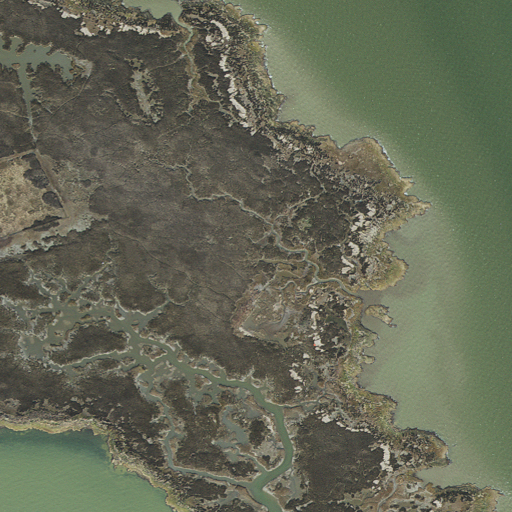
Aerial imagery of cape in Maryland named Bishops Head containing herbaceous wetlands and open water